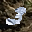
Label: 3